Question: I have a html table which i fill in php in a complex logic.
There are 4 foreach loops to fill the data.
Now this works fine but through the loops i get some whitespace in my element.
The browser can display it fine, but as soon as I want to export this to a pdf, it will have some problems.
Anyone knows how to dismiss these whitespaces. Take a look at the image for more clarification:

Here's the code my variables which i echo out dont have any whitespaces. The problem also occur if give out echo "test";:
'''
<div id="autoload-content">
<table class="tg" >
<thead>
<tr>
<th></th>
<th>Montag</th>
<th>Dienstag</th>
<th>Mittwoch</th>
<th>Donnerstag</th>
<th>Freitag</th>
</tr>
</thead>
<tbody>
<?php
$arrNoDoubleEntries = array();
$totalFactorMo = 0;
$stackIrregular = array();
//displays all the different presencetypes
foreach ($types as &$value) {
?>
<tr>
<td><?php echo ($value->Name);?></td>
<td>
<?php //all Monday Childs
if ($value->Name == "Total"){
echo ($totalFactorMo);
}else{
$childrenMonday = (Children::LoadPresence(1, $groupId));
foreach ($childrenMonday as &$child) {
foreach ($irregularPresence as &$irrugPrese){
if (($child->id == $irrugPrese->child_id) && ($monday >= $irrugPrese->datefrom) && ($monday <= $irrugPrese->dateto)){
if ($irrugPrese->away == 1 && ($value->id == $child->presencetype)){
echo("
".$child->fullName . " " . $child->factor."
");
echo "<br />";
array_push($stackIrregular, $child->id);
}
else{
if (($value->id == $irrugPrese->presencetype_id) AND (!(in_array($child->fullName + $irrugPrese->presencetype_id, $arrNoDoubleEntries)))){
echo("<u>".$child->fullName . " " . $child->factor."</u>");
echo "<br />";
array_push($arrNoDoubleEntries, $child->fullName + $irrugPrese->presencetype_id);
$totalFactorMo = $totalFactorMo + $child->factor;
}
}
}
}
if (!(in_array($child->id, $stackIrregular))) {
//prints the children which dont have some irregular Presences
if (!($child->presencetype == 1) && ($value->id == $child->presencetype)){
echo ($child->fullName . " " . $child->factor);
echo "<br />";
$totalFactorMo = $totalFactorMo + $child->factor;
}
}
}
}
?>
</td>
</tr>
</tbody>
</table>
</div>
'''
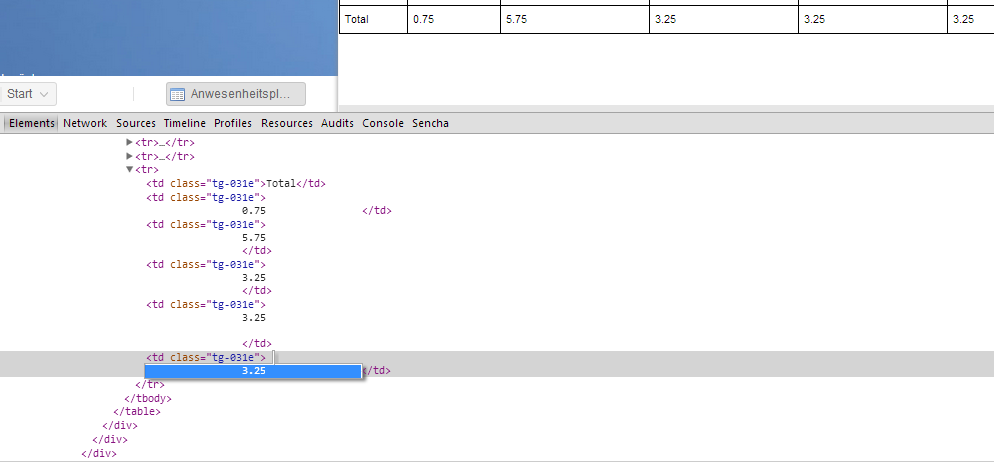
Answer: in your case try to concatenate html and then show it like
'''
<?php //all Monday Childs
$html = '';
if ($value->Name == "Total"){
$html .= ($totalFactorMo);
}else{
$childrenMonday = (Children::LoadPresence(1, $groupId));
foreach ($childrenMonday as &$child) {
foreach ($irregularPresence as &$irrugPrese){
if (($child->id == $irrugPrese->child_id) && ($monday >= $irrugPrese->datefrom) && ($monday <= $irrugPrese->dateto)){
if ($irrugPrese->away == 1 && ($value->id == $child->presencetype)){
$html .=("
".$child->fullName . " " . $child->factor."
");
$html .= "<br />";
array_push($stackIrregular, $child->id);
}
else{
if (($value->id == $irrugPrese->presencetype_id) AND (!(in_array($child->fullName + $irrugPrese->presencetype_id, $arrNoDoubleEntries)))){
$html .=("<u>".$child->fullName . " " . $child->factor."</u>");
$html .= "<br />";
array_push($arrNoDoubleEntries, $child->fullName + $irrugPrese->presencetype_id);
$totalFactorMo = $totalFactorMo + $child->factor;
}
}
}
}
if (!(in_array($child->id, $stackIrregular))) {
//prints the children which dont have some irregular Presences
if (!($child->presencetype == 1) && ($value->id == $child->presencetype)){
$html .= ($child->fullName . " " . $child->factor);
$html .= "<br />";
$totalFactorMo = $totalFactorMo + $child->factor;
}
}
}
}
echo $html;
?>
'''